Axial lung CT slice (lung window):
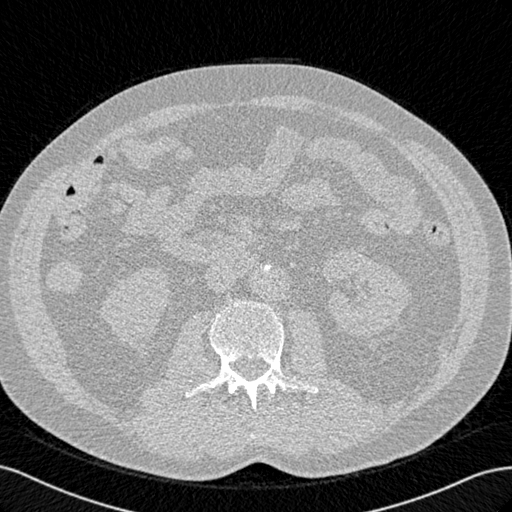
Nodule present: no